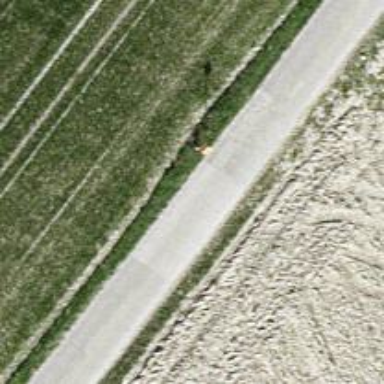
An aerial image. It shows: Pole with roof-covered pipeline marker.